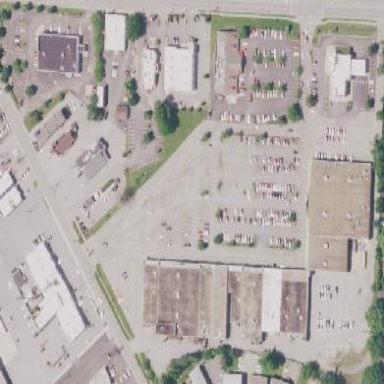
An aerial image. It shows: Retail area.